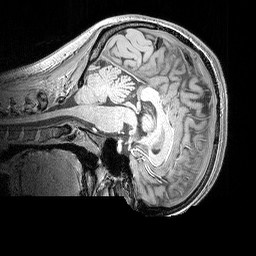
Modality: MP2RAGE
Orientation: sagittal
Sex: female
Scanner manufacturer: siemens
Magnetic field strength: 3 T
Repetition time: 5 s
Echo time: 0.00292 s